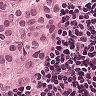
Metastatic tissue present: yes